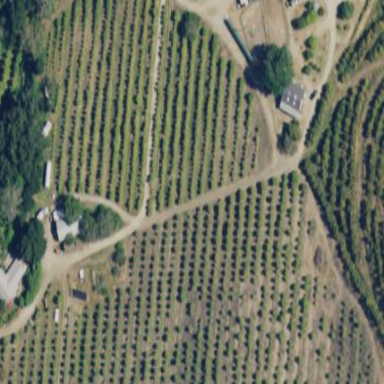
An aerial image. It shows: Orchard.